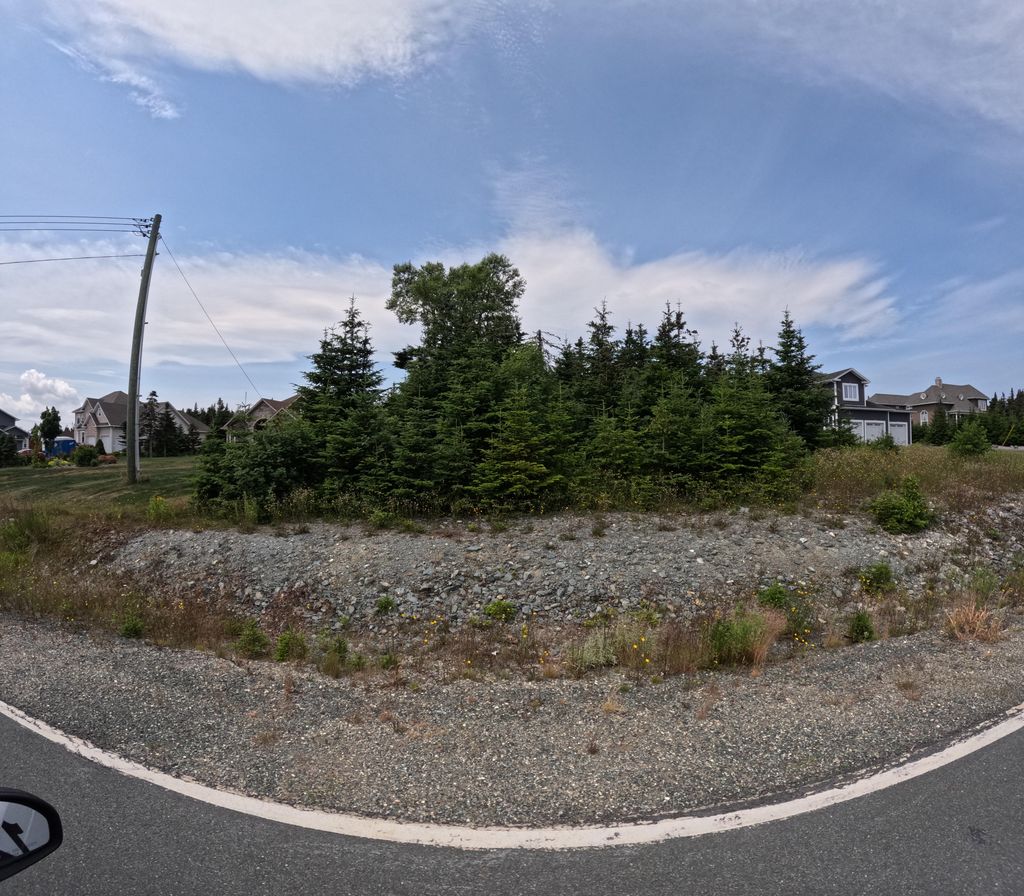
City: st_johns